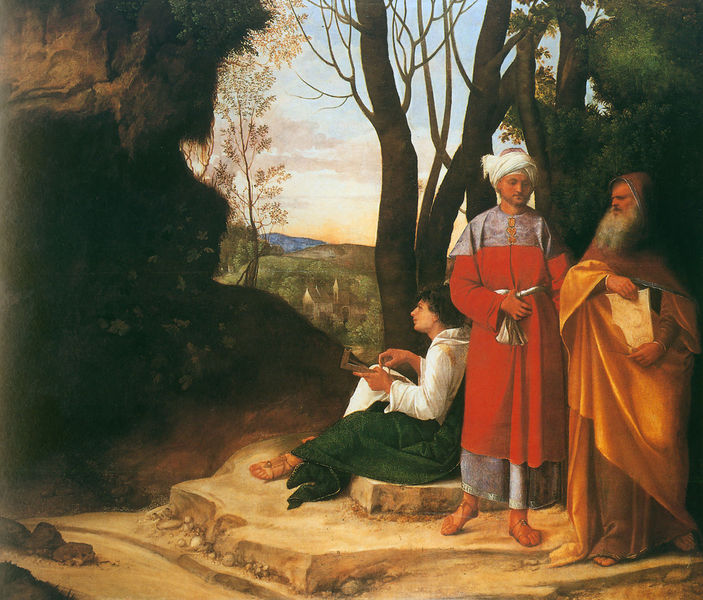
Titel: Die drei Philosophen
Künstler: Giorgione
Institution: Wien, Kunsthistorisches Museum
Schlagwörter: baum, felsen, gemälde, himmel, mann, umhang, wolken, bäume, gelb, grün, landschaft, see, sitzen, hut, kleid, männer, rot, bart, stehen, stein, steine, bild, sitzend, stehend, höhle, wald, fels, treppe, sandalen, junge, burg, orient, schriftsteller, sandstein, heiliger, jünger, turban, eremit, kunstwerk, cranach, 3, 3 männer, heiliger schrift, wisschenschaftler